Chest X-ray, AP view. Patient: 12 years old, sex M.
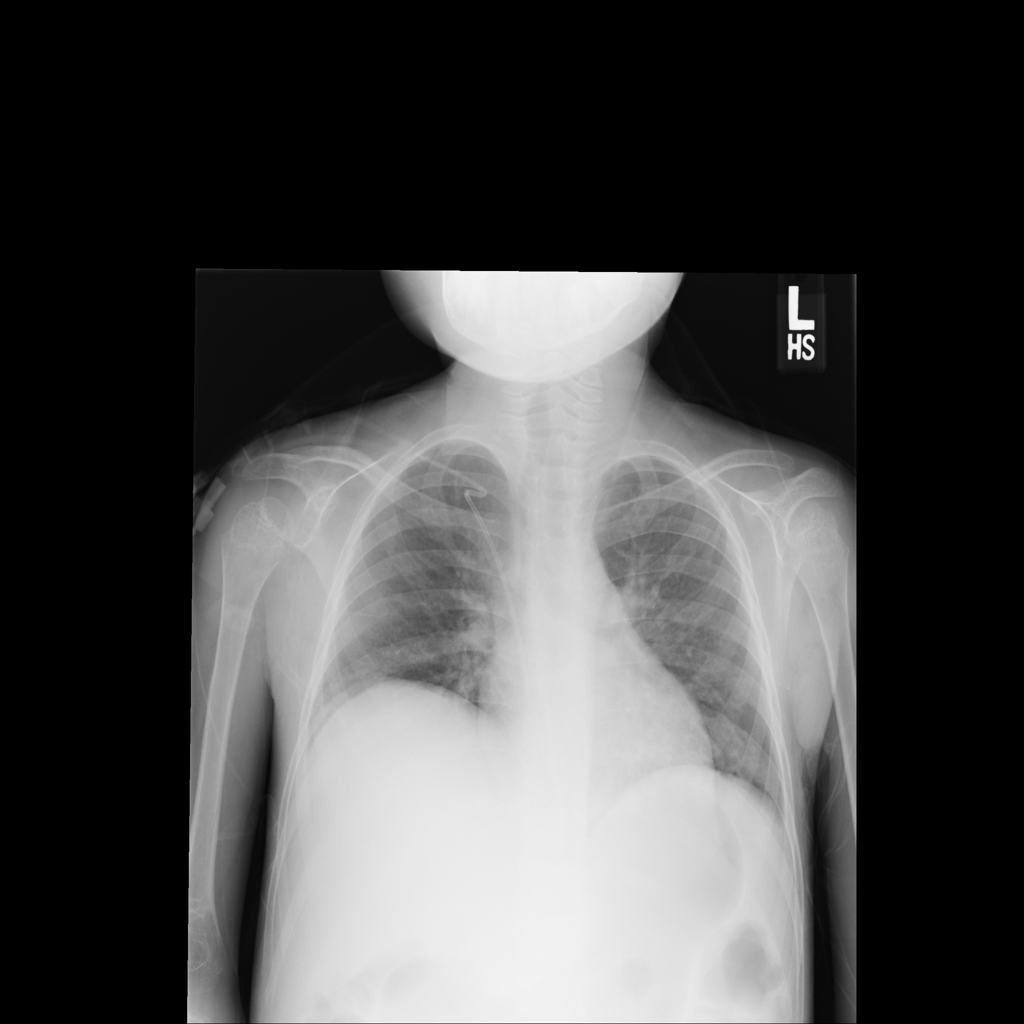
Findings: No Finding